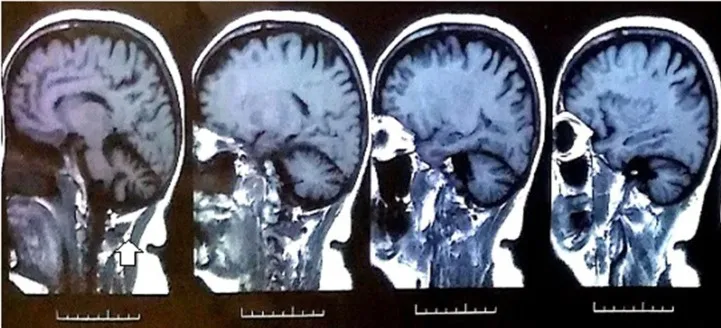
MRI images. MRI images (1.5 tesla): (A,B) Sagittal sections in the T1-weighted MRI images: global cerebellar atrophy with a marked enlargement of the subarachnoid space, thinning of cerebellar folds and vermis (arrow) related to diffuse cerebellar atrophy.
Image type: radiology (mri)